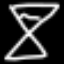
Label: hourglass